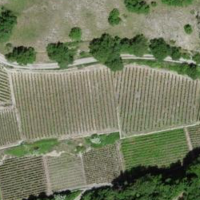
EUNIS habitat code: 40
Species observed at this site:
Vanessa atalanta
Podarcis muralis